Current action and preconditions to check: trajectory_clear

Your task: For each precondition in the list above, predict whether it will hold at this action.

Consider the current scene as observed from the mobile robot's camera, and analyze the predicted future states of all dynamic agents (e.g., people, animals, vehicles, or any moving entities) within the NEXT SECOND.

IMPORTANT: Only answer "very likely" if you are absolutely certain—based on strong, clear evidence—that a dynamic agent will violate the precondition in the predicted future state. Do NOT answer "very likely" for unlikely, ambiguous, or low-probability risks.

Ask yourself for each precondition: Is there a high probability, with clear and convincing evidence, that the predicted future states of any dynamic agent will interfere with the predicted future state of the currently executing action within the NEXT SECOND, causing that precondition to fail?

Assess the risk level based on these predictions. Use "likely" or "very likely" if motions create a clear risk of interference.

Use "neutral" or "improbable" if agents are nearby but their predicted paths are clearly diverging or non-conflicting.

Failure Risk Categories: "very improbable", "improbable", "neutral", "likely", "very likely"

Answer Format: Output ONLY the probability_of_failure value from these categories: "very improbable", "improbable", "neutral", "likely", "very likely"

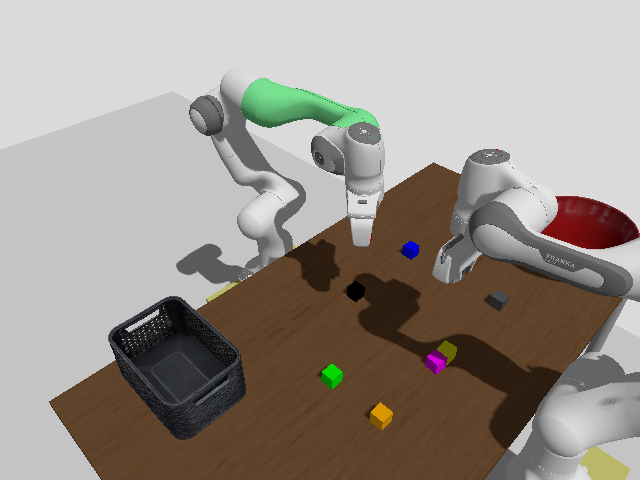

Answer: improbable